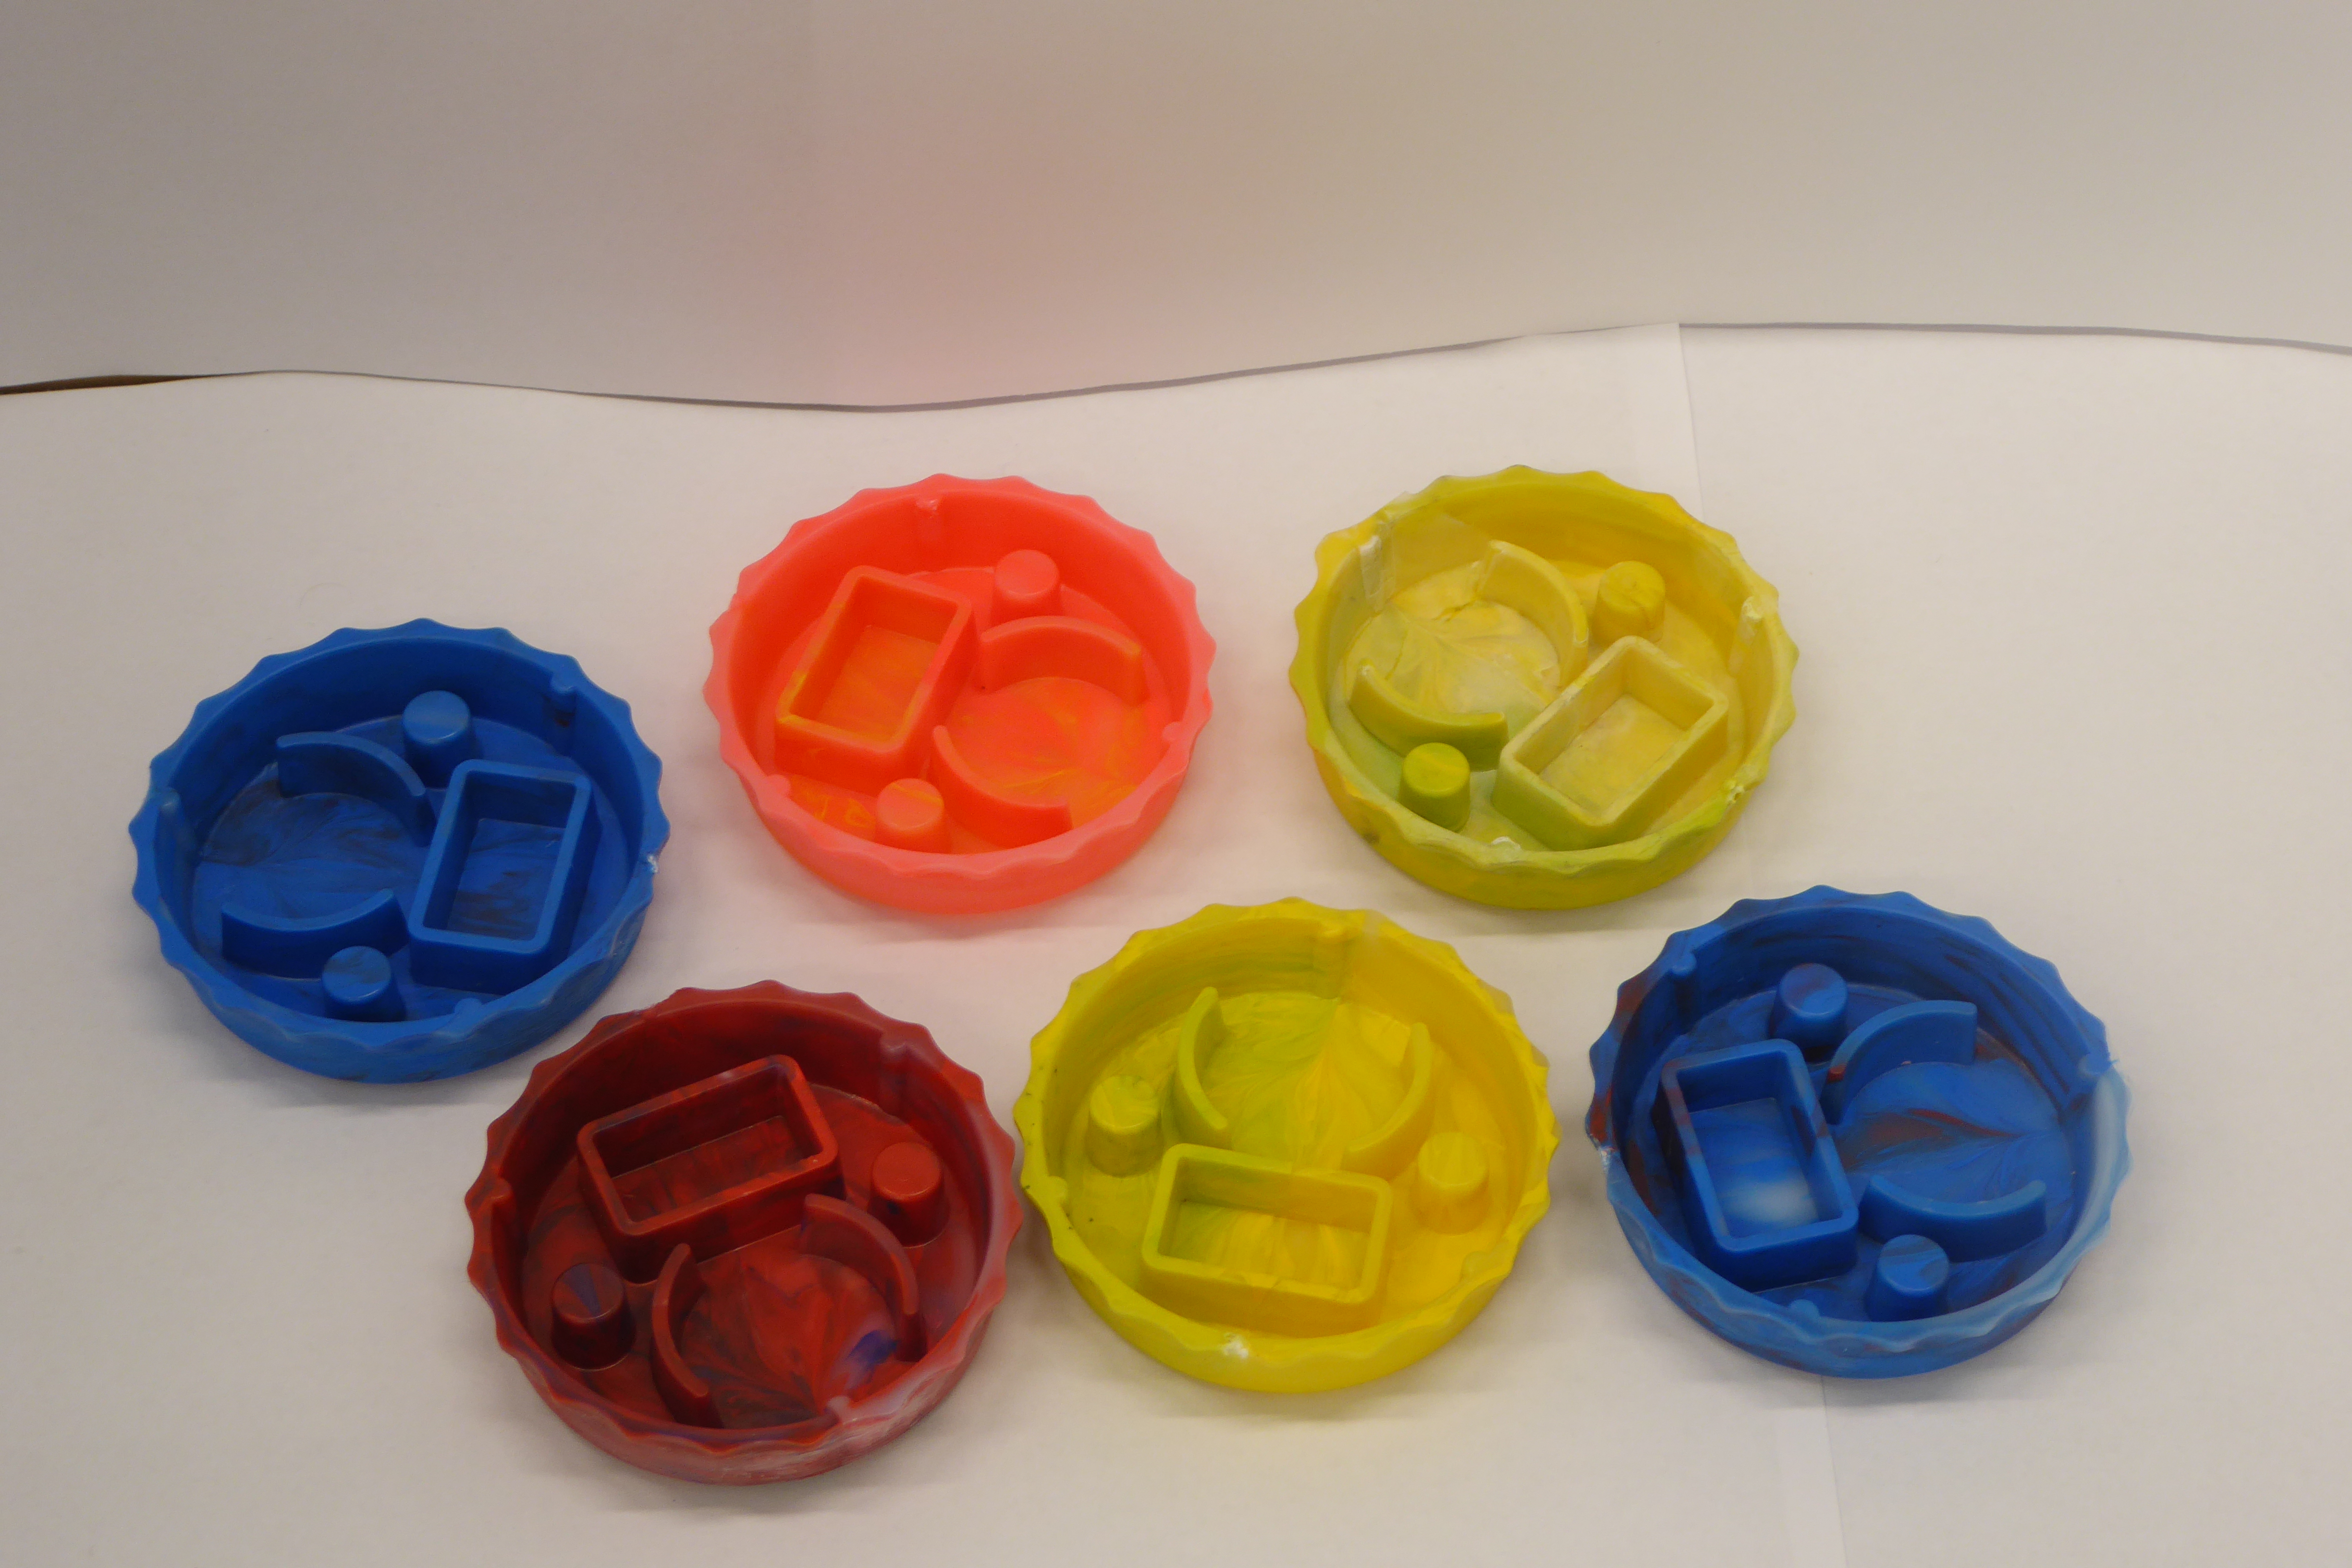
Label: Bottle Opener - Cover